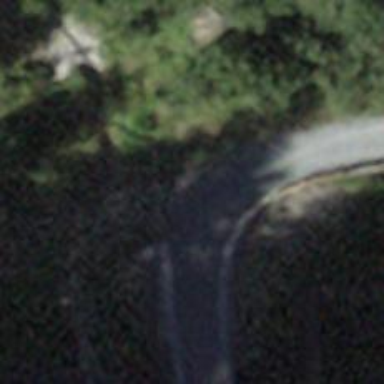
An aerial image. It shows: Dirt track road crossing bridge.